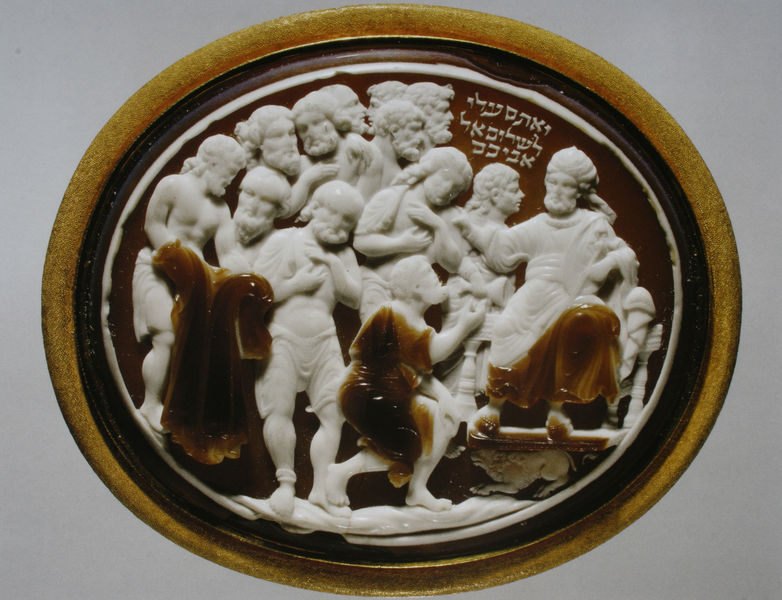
Titel: Josef und seine Brüder
Standort: St. Petersburg
Institution: Staatliche Eremitage
Schlagwörter: körper, mann, weiß, frauen, menschen, ocker, bewegung, braun, frau, glas, marmor, männer, stuhl, szene, zeichen, beige, versammlung, bart, bärte, gesichter, rahmen, schale, sockel, stein, teller, bild, gesten, hände, boden, kelch, tücher, gewänder, brosche, locken, kinder, oval, rund, keramik, beine, relief, füße, schrift, figuren, könig, thron, kartusche, plastik, podest, becher, antike, medaillon, porträts, schnitt, text, beschriftung, herrscher, arabisch, medallion, jesus, griechisch, edelstein, löwe, heilige, medaille, kamee, emblem, taufe, turban, glasur, fassung, sklaven, lasur, elfenbein, sultan, alabaster, russisch, hebräisch, gemme, schliff, achat, queroval, camee, glyptik, viele leute, tiee